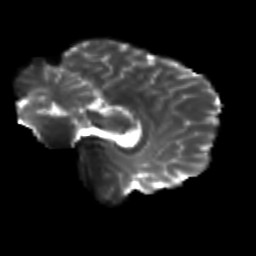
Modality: T2w
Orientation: sagittal
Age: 18
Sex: female
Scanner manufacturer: siemens
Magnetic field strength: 3 T
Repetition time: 3.5 s
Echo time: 0.104 s